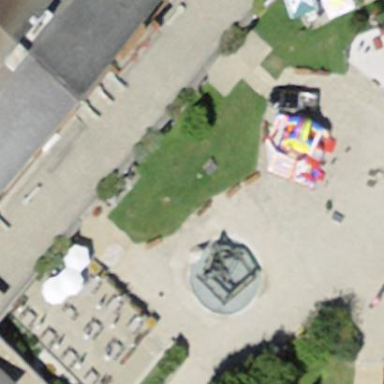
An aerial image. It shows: Outdoor seating area for leisure land.